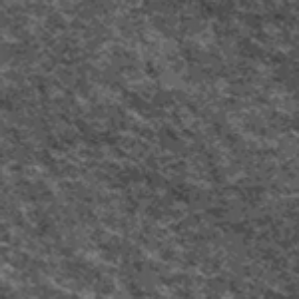
Label: frost